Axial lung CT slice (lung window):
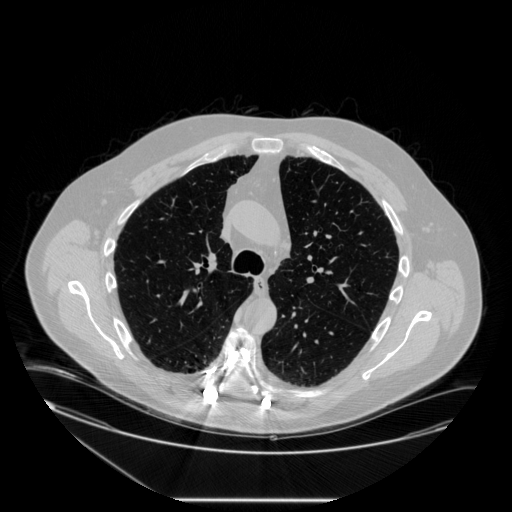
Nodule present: no